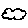
Label: cloud